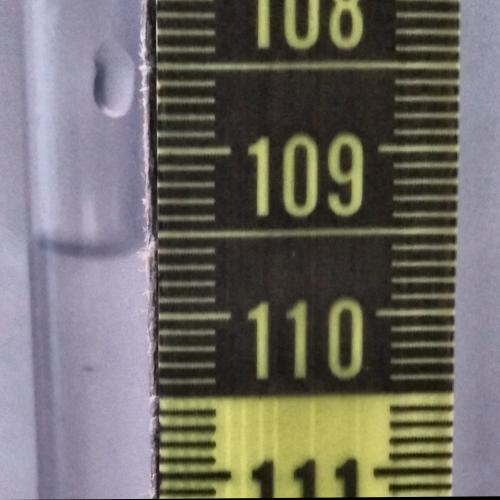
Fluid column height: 109.6 cm